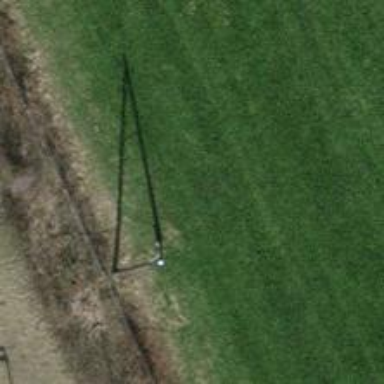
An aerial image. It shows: Power pole.